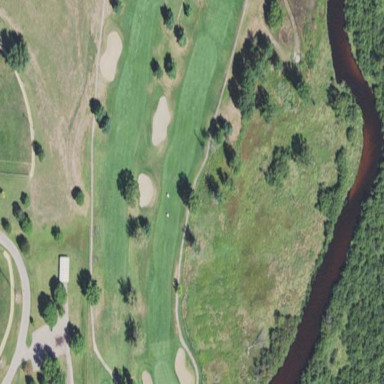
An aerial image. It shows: Grassy area designated as golf fairway.